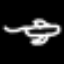
Label: airplane